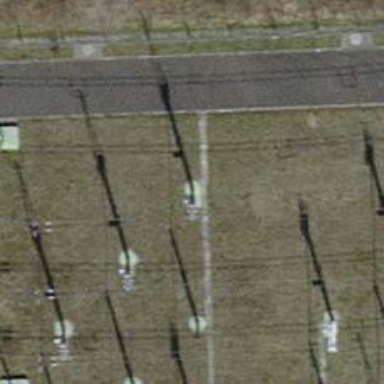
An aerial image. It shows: Power line carrying busbar.